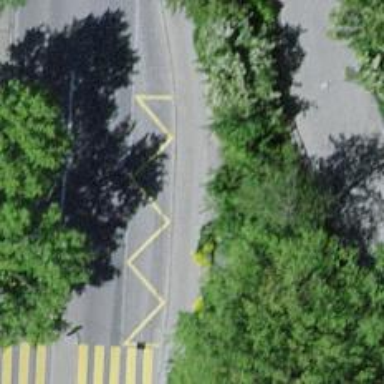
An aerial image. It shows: Bus stop with sheltered platform for public transport.